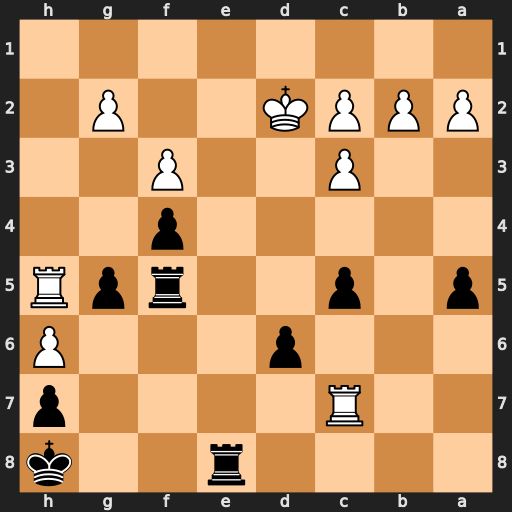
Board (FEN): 4r2k/2R4p/3p3P/p1p2rpR/5p2/2P2P2/PPPK2P1/8
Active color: b
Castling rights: -
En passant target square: -
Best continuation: Rd5+ Kc1 Re1#